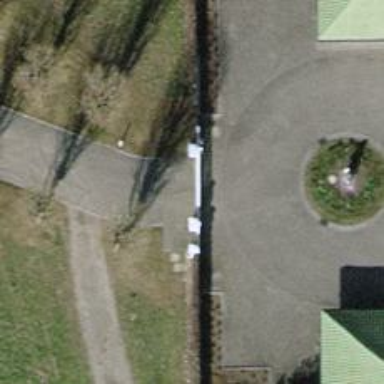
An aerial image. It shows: Gate.